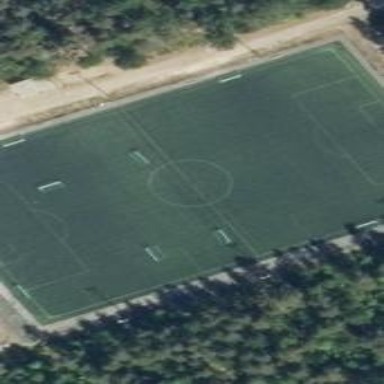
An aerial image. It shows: Soccer pitch for leisureland activities.